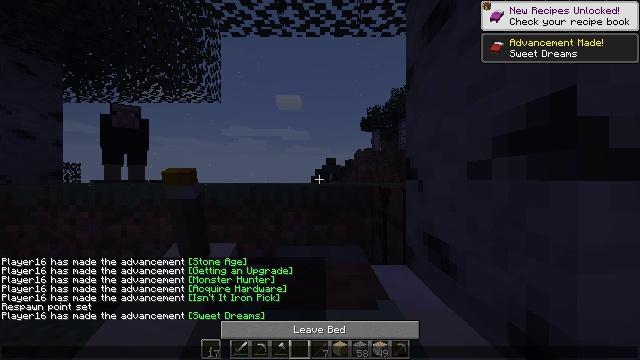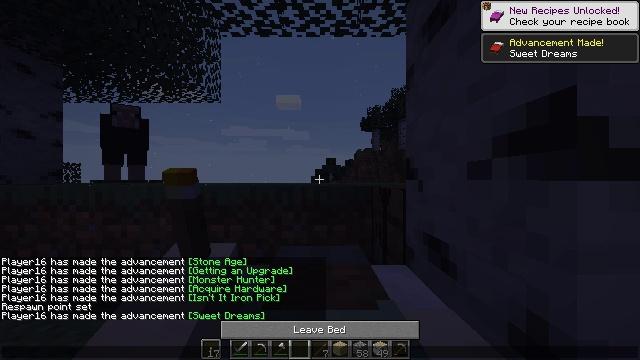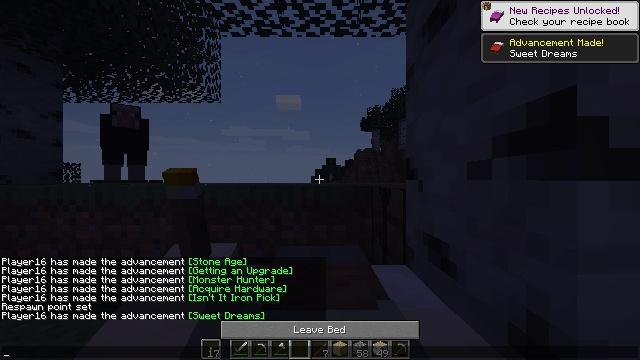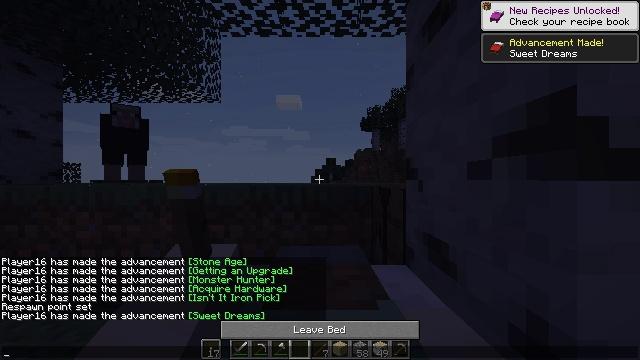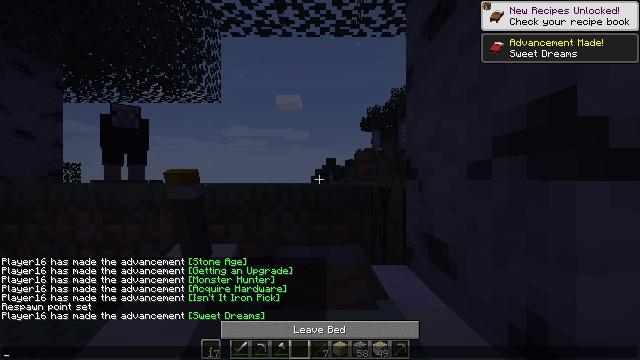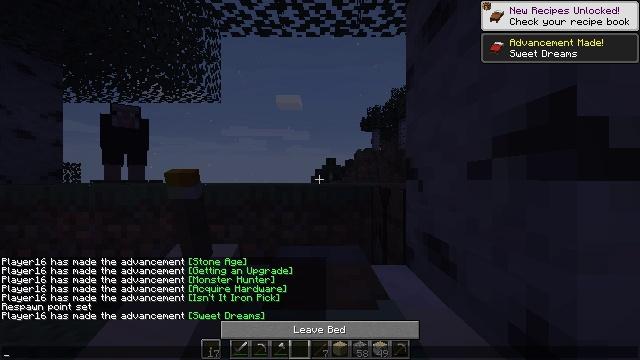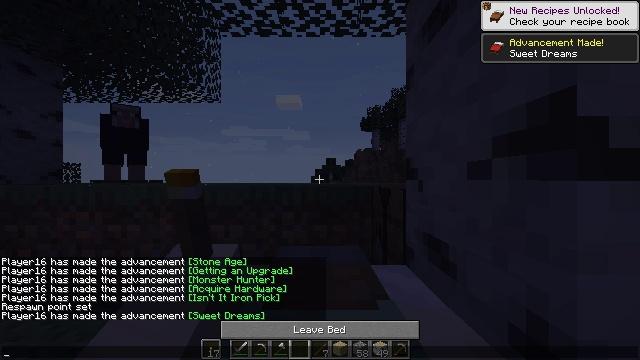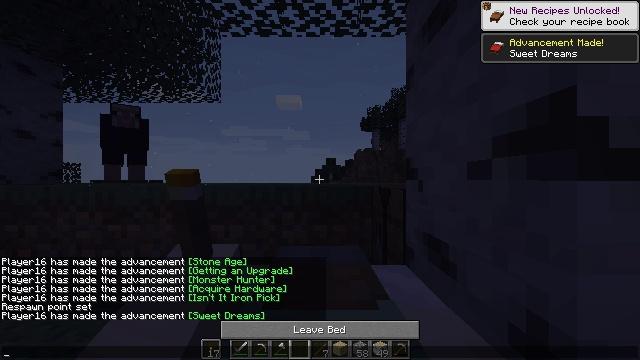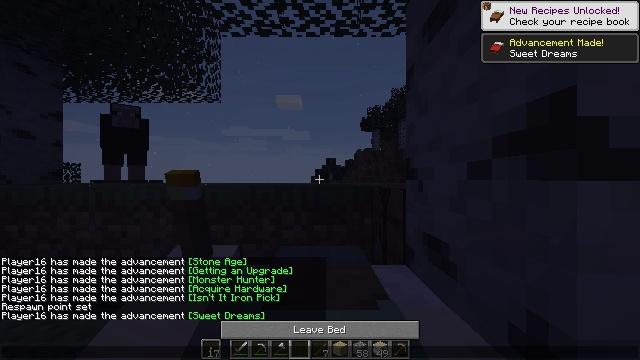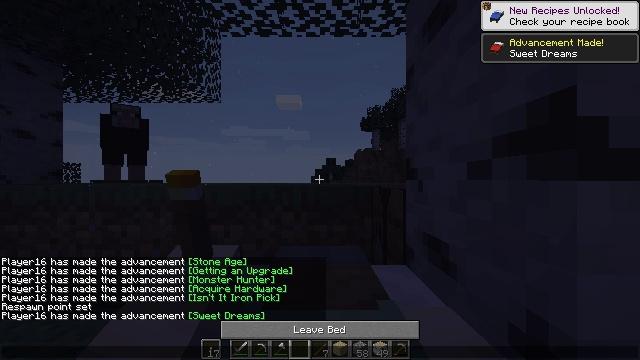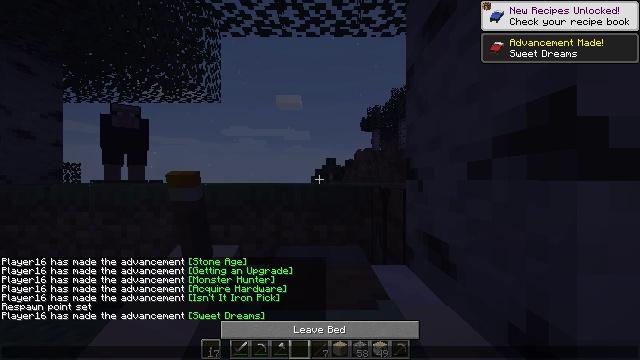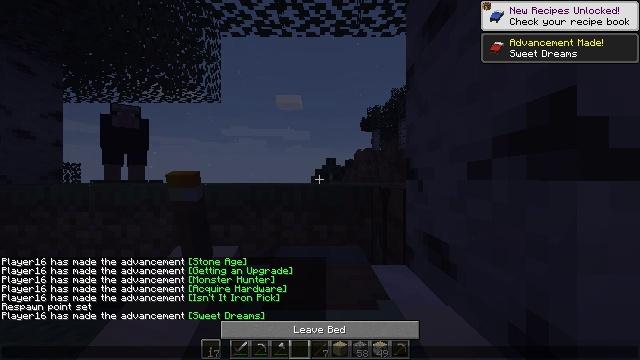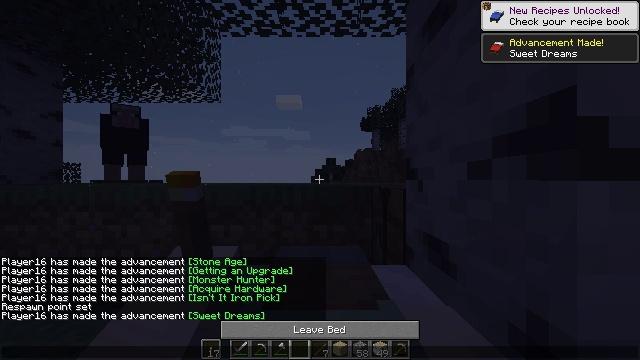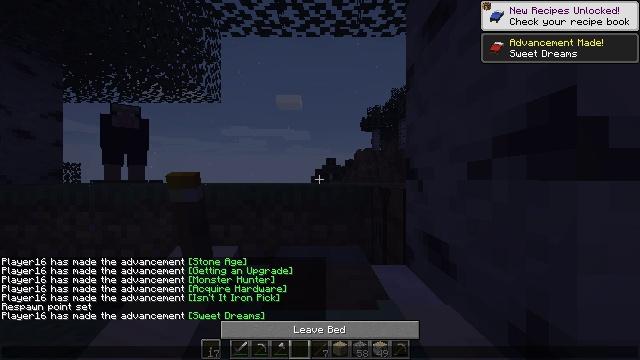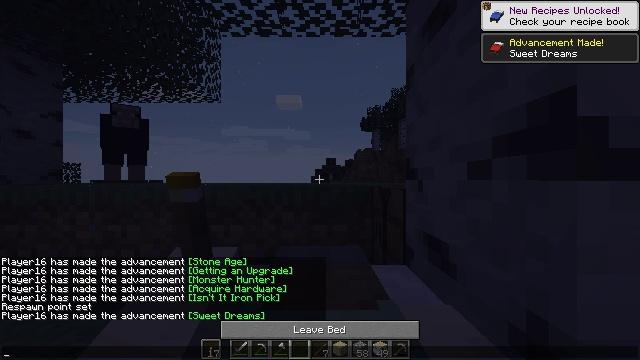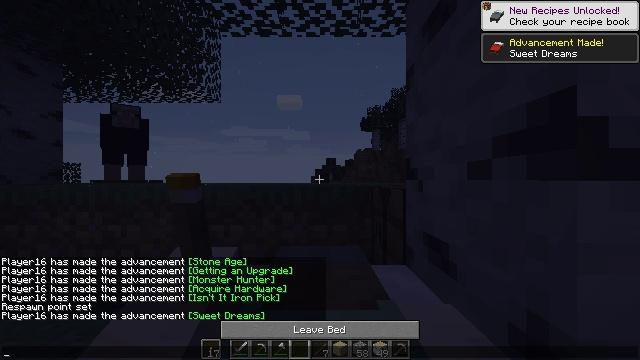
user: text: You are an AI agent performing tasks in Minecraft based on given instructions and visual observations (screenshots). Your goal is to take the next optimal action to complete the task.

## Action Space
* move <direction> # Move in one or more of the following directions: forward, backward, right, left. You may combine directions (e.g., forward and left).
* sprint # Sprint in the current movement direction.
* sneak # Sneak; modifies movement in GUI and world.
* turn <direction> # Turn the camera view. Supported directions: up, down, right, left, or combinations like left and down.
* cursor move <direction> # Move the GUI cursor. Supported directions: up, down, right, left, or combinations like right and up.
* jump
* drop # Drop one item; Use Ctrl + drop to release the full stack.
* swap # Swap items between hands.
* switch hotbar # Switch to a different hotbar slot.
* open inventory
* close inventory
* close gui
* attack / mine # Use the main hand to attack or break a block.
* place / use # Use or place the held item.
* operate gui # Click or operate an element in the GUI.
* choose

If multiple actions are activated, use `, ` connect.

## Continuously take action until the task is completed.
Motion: motion action
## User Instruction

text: Mine the white bed.
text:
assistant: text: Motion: no_op
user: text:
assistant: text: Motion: no_op
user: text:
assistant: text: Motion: no_op
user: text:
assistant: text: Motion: no_op
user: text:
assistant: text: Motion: no_op
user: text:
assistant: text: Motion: no_op
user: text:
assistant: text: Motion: no_op
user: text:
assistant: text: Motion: no_op
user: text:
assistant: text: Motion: no_op
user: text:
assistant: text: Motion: no_op
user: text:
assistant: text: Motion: no_op
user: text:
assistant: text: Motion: no_op
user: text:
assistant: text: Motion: no_op
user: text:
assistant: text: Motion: no_op
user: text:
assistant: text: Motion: no_op
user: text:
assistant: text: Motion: no_op
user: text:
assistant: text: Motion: no_op
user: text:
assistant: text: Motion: no_op
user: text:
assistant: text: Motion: no_op
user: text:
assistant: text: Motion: no_op
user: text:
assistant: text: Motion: no_op
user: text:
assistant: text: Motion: no_op
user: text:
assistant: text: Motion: no_op
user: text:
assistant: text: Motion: no_op
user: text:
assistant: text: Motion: no_op
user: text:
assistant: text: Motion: no_op
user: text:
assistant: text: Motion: no_op
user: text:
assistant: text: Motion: no_op
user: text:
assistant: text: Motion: no_op
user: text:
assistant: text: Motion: no_op